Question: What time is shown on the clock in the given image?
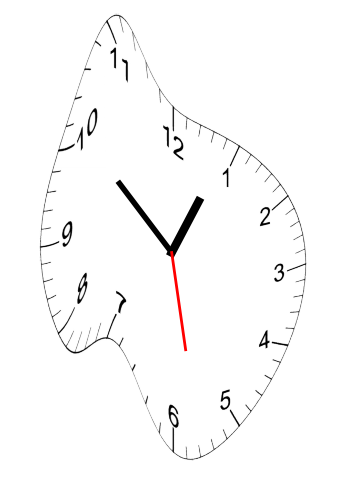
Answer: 12:51:28